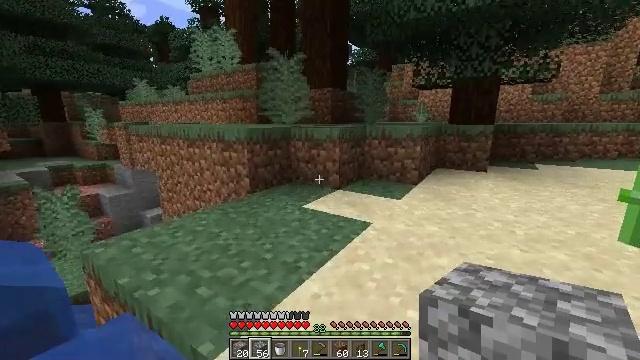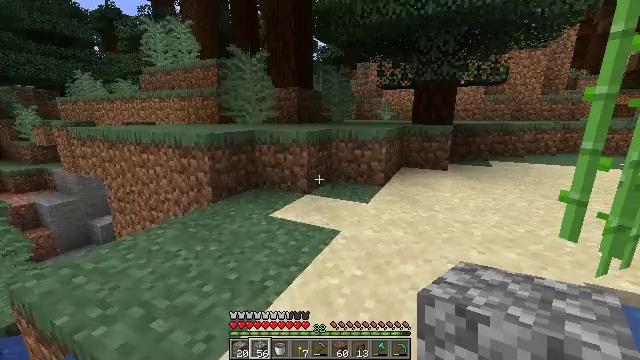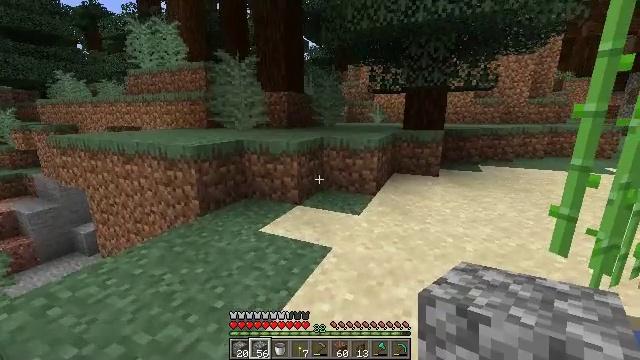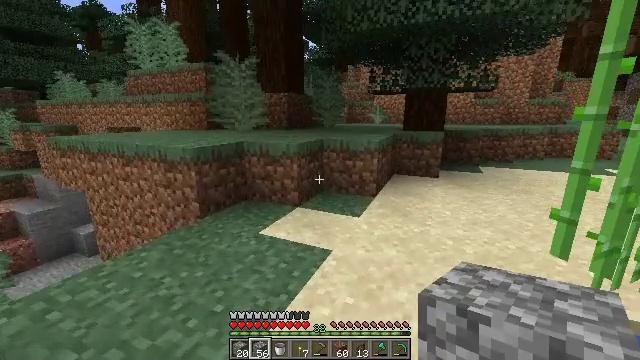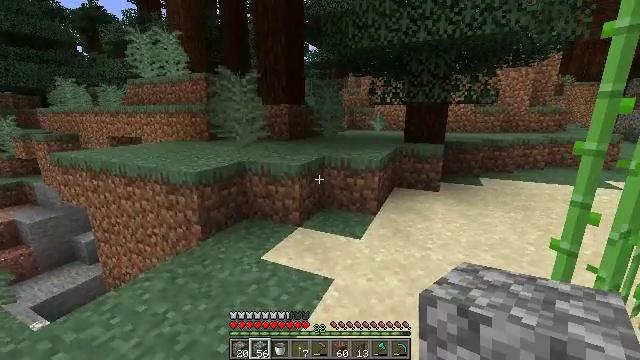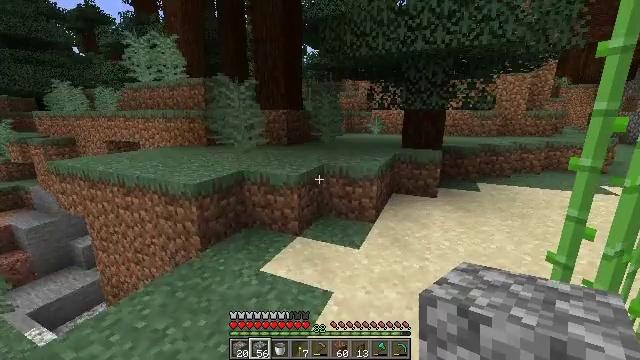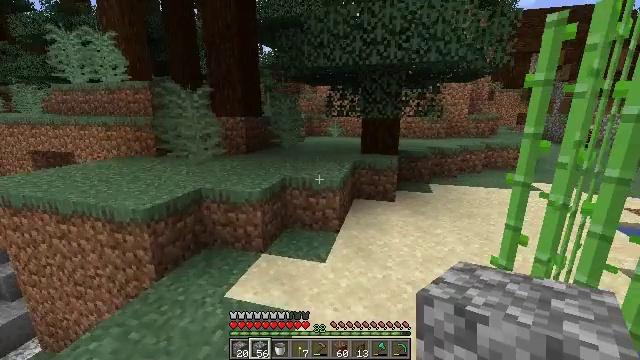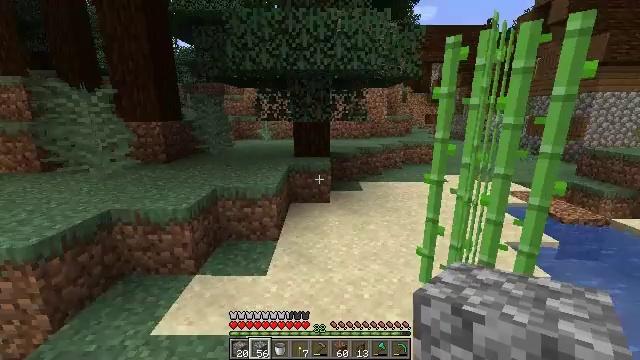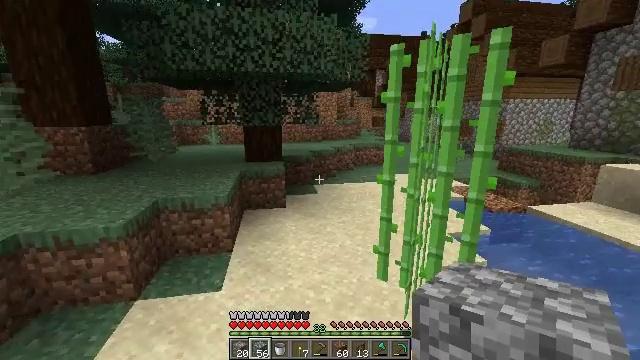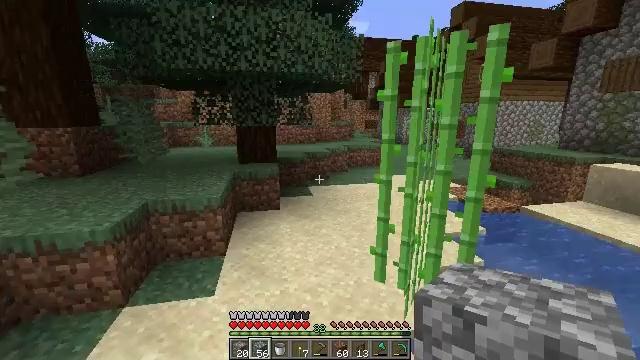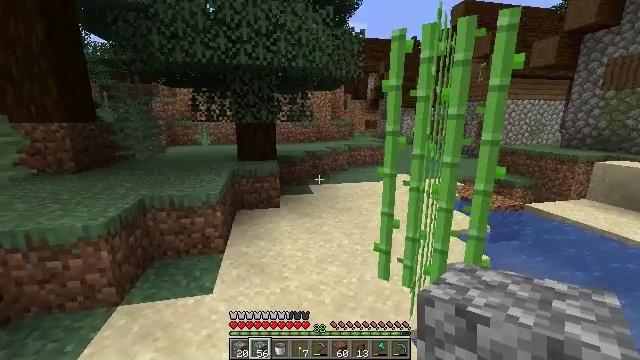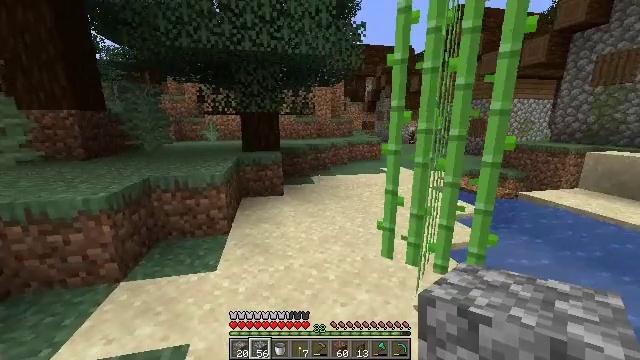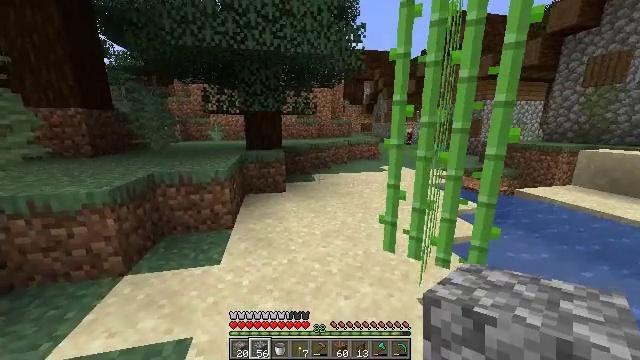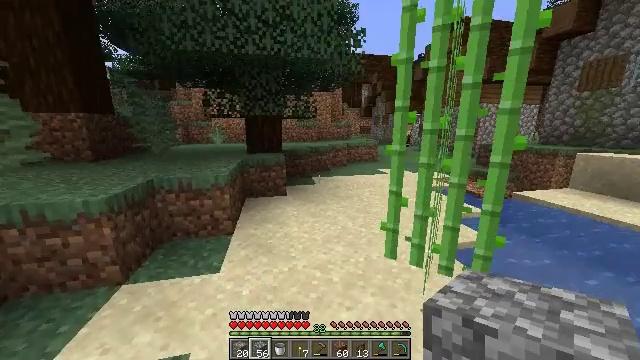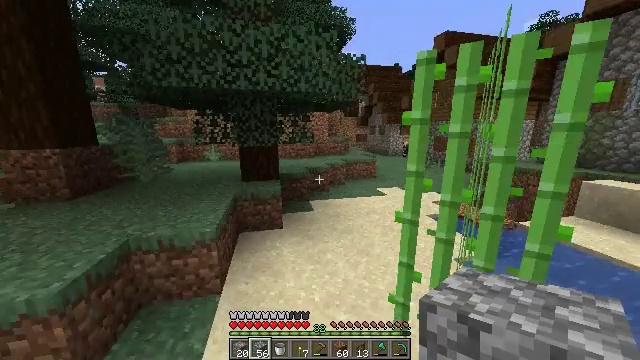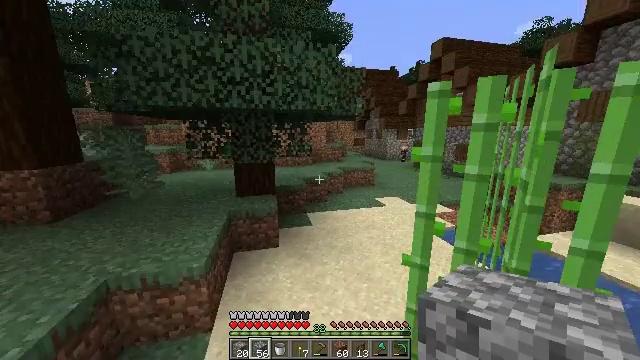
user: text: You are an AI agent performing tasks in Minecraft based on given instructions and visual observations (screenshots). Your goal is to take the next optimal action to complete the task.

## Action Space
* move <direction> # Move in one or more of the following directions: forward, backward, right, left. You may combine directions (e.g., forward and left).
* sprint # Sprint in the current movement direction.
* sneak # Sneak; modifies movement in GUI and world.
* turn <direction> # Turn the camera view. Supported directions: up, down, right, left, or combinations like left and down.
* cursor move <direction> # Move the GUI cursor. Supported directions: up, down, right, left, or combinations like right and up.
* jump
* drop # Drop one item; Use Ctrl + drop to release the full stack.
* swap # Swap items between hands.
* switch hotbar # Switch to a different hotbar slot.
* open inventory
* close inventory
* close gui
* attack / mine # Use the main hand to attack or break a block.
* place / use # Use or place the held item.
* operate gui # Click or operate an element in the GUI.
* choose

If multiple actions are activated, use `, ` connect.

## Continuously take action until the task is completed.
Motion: motion action
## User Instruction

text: Mine the composter block.
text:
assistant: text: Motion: move forward, sprint, turn right, jump
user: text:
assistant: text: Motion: move forward, sprint, turn right, jump
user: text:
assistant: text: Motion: move forward, sprint, jump
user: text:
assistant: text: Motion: move forward, jump
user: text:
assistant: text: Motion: move forward, jump
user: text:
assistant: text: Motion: move forward, turn right, jump
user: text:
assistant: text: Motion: move forward, turn right, jump
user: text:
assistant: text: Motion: move forward, turn right, jump
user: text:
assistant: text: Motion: move forward, turn right, jump
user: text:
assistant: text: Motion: move forward, sprint, jump
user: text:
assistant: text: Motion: move forward, sprint, jump
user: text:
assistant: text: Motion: move forward, sprint, jump
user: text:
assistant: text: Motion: move forward, sprint, jump
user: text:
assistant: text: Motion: move forward, jump
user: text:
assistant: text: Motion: move forward, jump
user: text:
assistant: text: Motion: move forward, turn right, jump
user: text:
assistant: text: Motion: move forward, turn right, jump
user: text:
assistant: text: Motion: move forward, turn right, jump
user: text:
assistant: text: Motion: move forward, turn right, jump
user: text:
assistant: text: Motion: move forward, jump
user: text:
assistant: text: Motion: move forward, turn right, jump
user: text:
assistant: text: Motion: move forward, turn right, jump
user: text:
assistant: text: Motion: move forward, sprint, turn right and down, jump
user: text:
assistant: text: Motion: move forward, sprint, turn right, jump
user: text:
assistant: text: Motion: move forward, sprint, turn right, jump
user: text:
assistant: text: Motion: move forward, sprint, jump
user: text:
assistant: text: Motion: move forward, sprint, jump
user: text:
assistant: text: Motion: move forward, jump
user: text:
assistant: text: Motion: move forward, jump
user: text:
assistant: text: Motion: move forward, jump